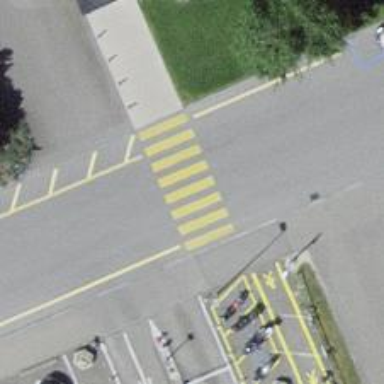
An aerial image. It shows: Crossing road.